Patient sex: F
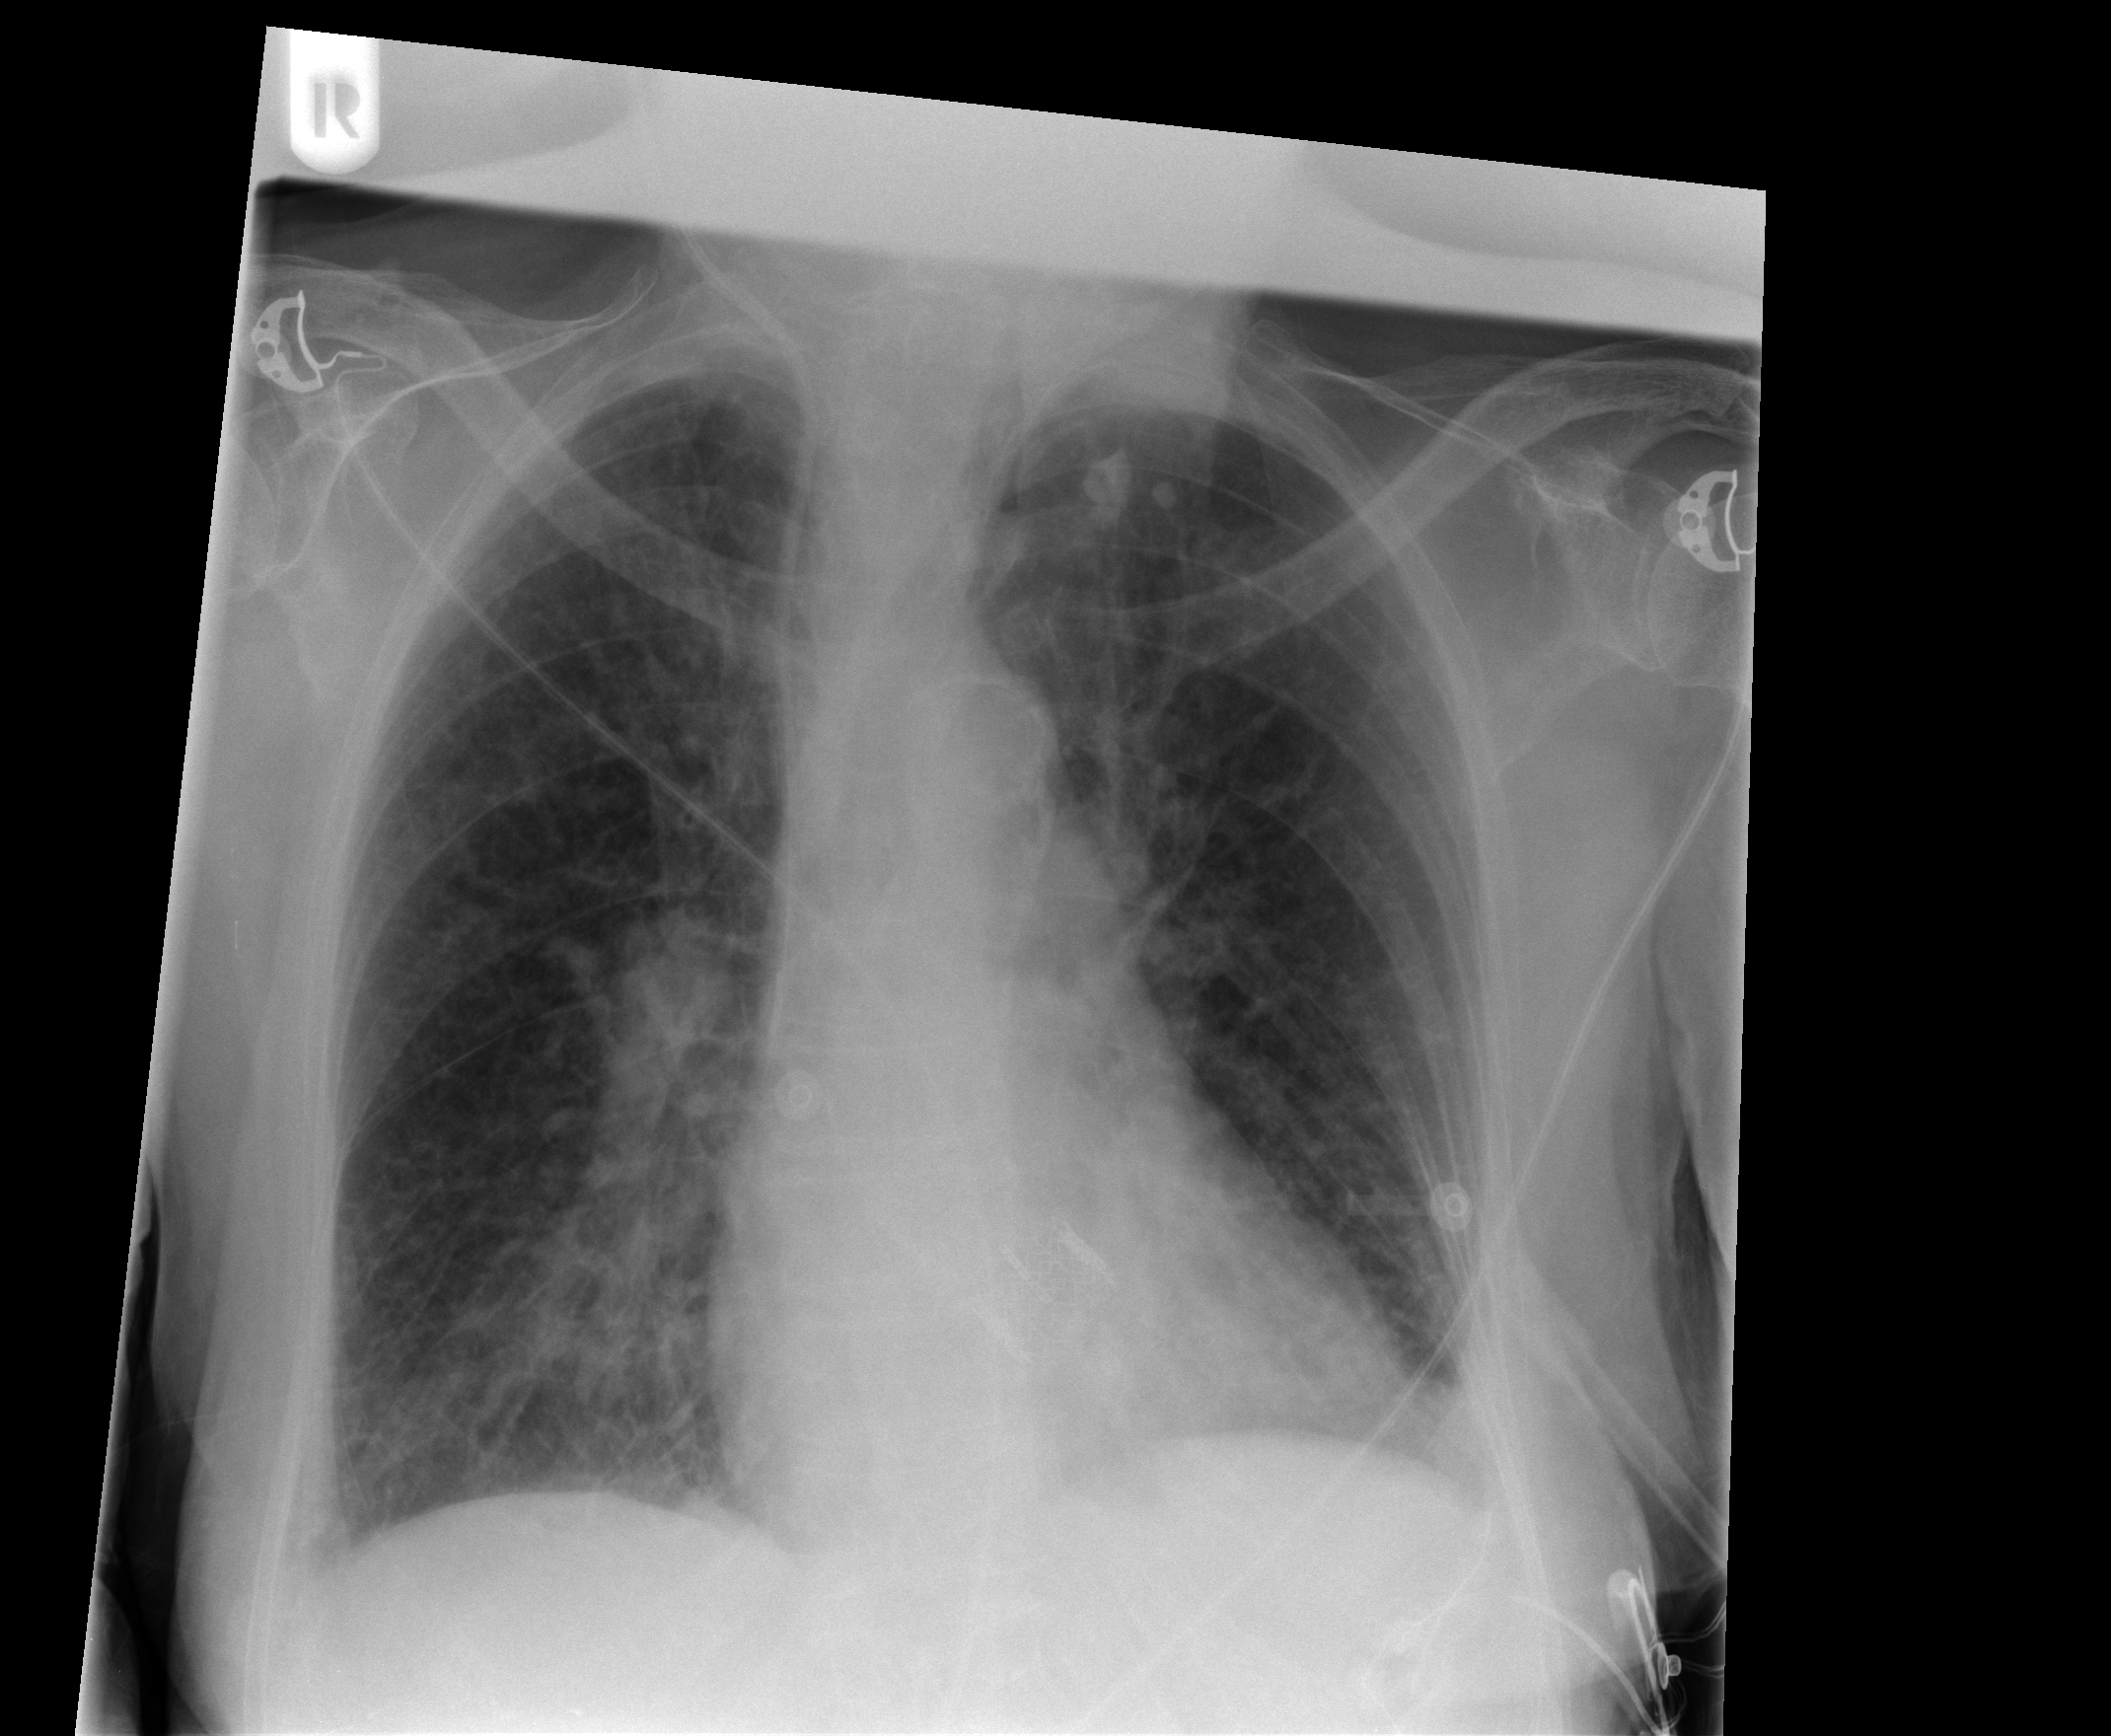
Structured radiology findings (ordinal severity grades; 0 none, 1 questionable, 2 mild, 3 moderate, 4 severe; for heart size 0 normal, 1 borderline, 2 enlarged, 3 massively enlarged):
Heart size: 0
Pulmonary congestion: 1
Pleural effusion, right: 0
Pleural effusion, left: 0
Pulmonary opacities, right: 0
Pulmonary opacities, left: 0
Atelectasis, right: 2
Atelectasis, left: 2